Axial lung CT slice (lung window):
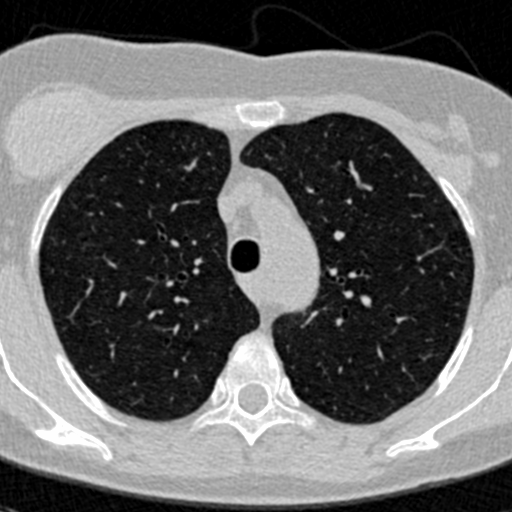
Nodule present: no